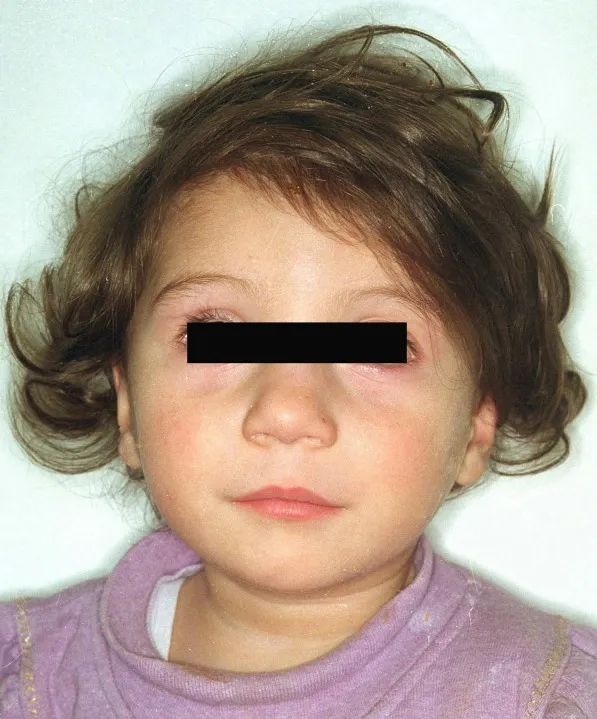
Portrait of the index patient.
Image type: medical_photograph (oral_photograph)